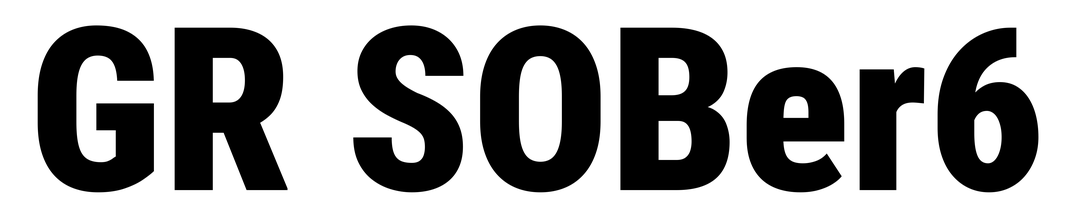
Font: Roboto_Condensed_Black